【题型】解答题　【知识点】平面几何　【难度】easy
$\triangle ABC$和$\triangle DEF$是两个形状、大小完全相同的直角三角形，如图$^{\textcircled{1}}$所示，三条边$BC$、$AB$、$AC$的长分别是 6cm、8cm、10cm，且$B$、$C$、$D$、$F$在同一条直线上。

(1) 如果$\triangle ABC$朝着某个方向平移后得如图$^{\textcircled{2}}$所示，则$\triangle ABC$平移的方向是什么？平移的距离是多少？

(2) $\triangle ABC$平移至图$^{\textcircled{3}}$所示的位置，如果$BD = 6.4\text{cm}$，则$\triangle EBF$的面积是多少？
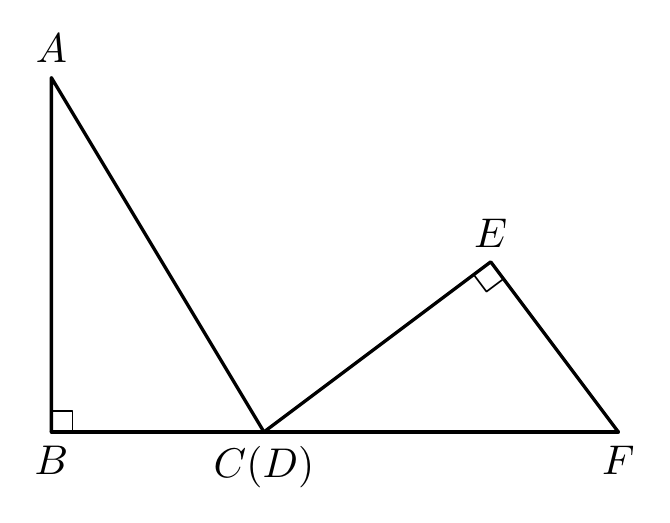
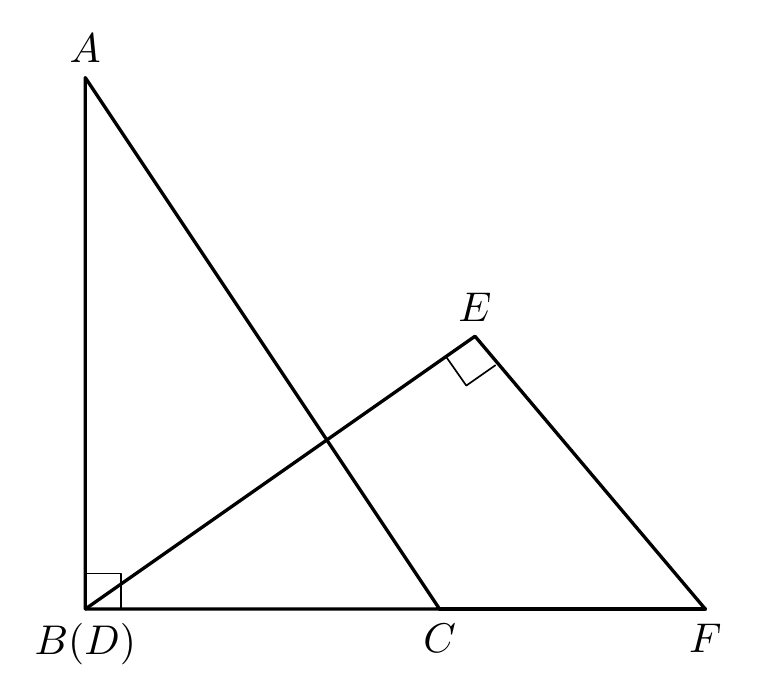
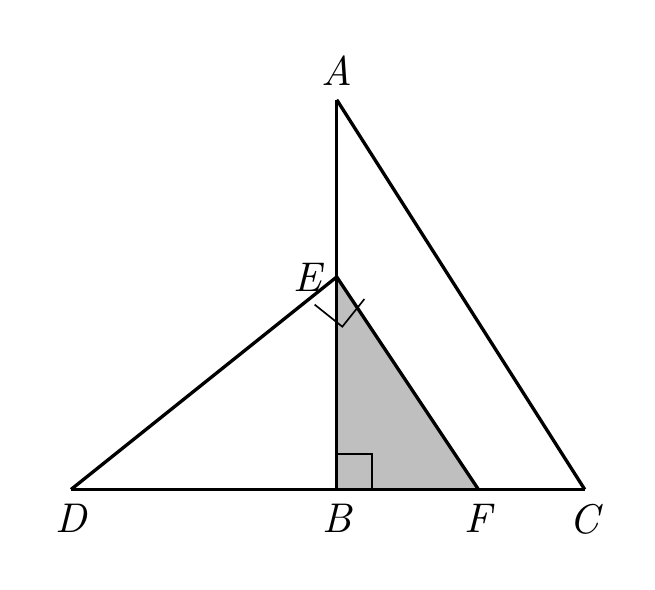
【解答】
【答案】
(1) $\triangle ABC$平移的方向沿$BC$方向，平移距离是 6cm；
(2) $8.64\text{cm}^2$

【分析】本题考查了平移的性质；

（1）根据平移的性质结合图形即可确定平移方向为沿$BC$方向，对应点$D$之间的距离为平移距离；

（2）由面积法求出$EB$的长度，然后根据三角形的面积公式列式进行计算即可得解。

【详解】
（1）解：由图可知，$\triangle ABC$平移的方向沿$BC$方向，平移距离是$BC$长，

$\because BC = 6\text{cm}$，

$\therefore$ 平移距离是 6cm；

（2）解：$\because BD = 6.4\text{cm}$，

$\therefore BF = DF - BD = 10 - 6.4 = 3.6\text{cm}$，

$\because S_{\triangle DEF} = \dfrac{1}{2} \times DF \times BE = \dfrac{1}{2} \times DE \times EF$，

$\therefore BE = \dfrac{6 \times 8}{10} = 4.8\text{cm}$，

$\therefore \triangle EBF$的面积$= \dfrac{1}{2}BF \cdot EB = \dfrac{1}{2} \times 3.6 \times 4.8 = 8.64\text{cm}^2$。